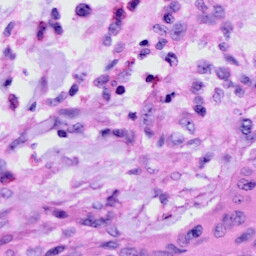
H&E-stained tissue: Cervix